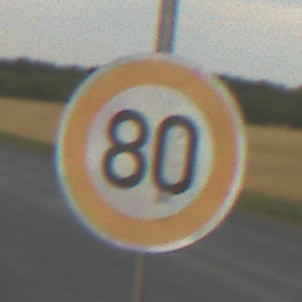
Verkehrszeichen: Geschwindigkeit80
Umgebung: Outdoor, RoadRail
Tageszeit: SunriseSunset
Wetter: PartlyCloudy
Licht: Natural
Jahreszeit: NotSpecified
Kontrast: LowContrast